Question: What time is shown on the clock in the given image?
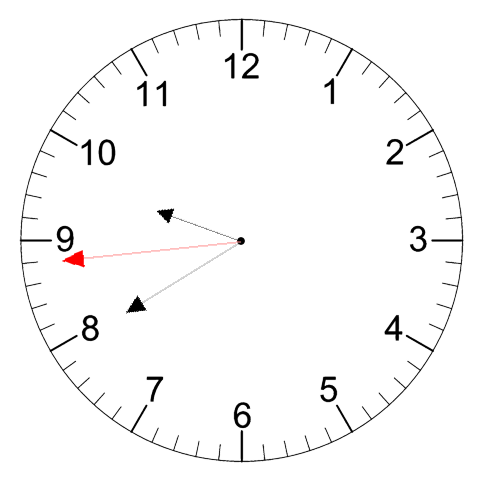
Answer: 09:39:44